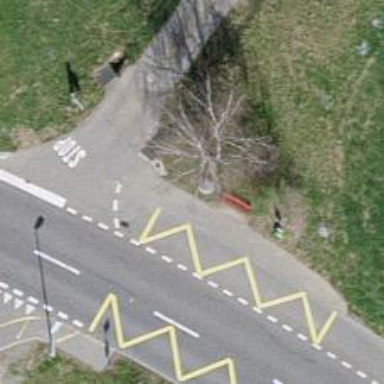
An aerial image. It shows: Bus stop with platform for public transport.